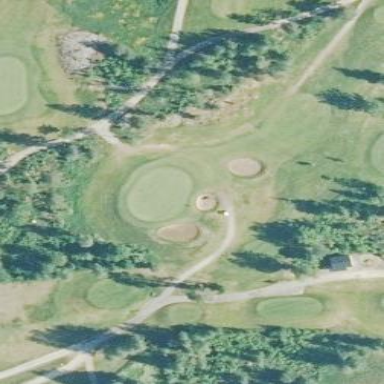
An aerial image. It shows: Golf fairway surrounded by grass.